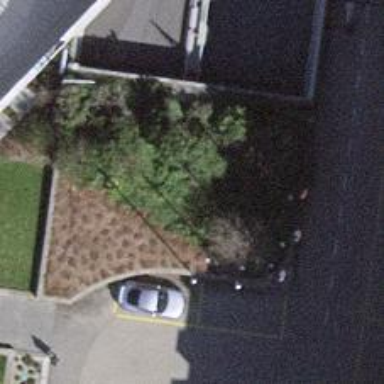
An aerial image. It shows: Parking area.